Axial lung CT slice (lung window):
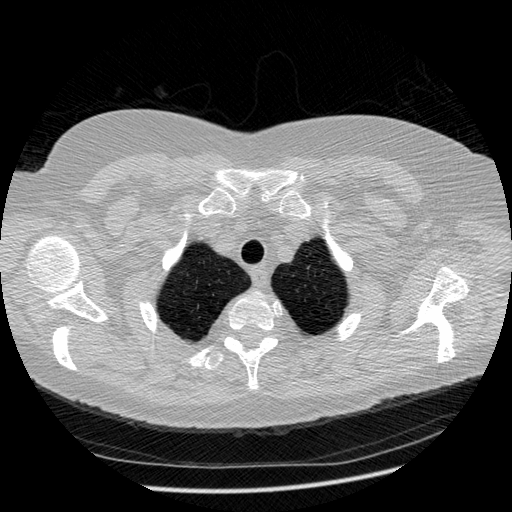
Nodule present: no